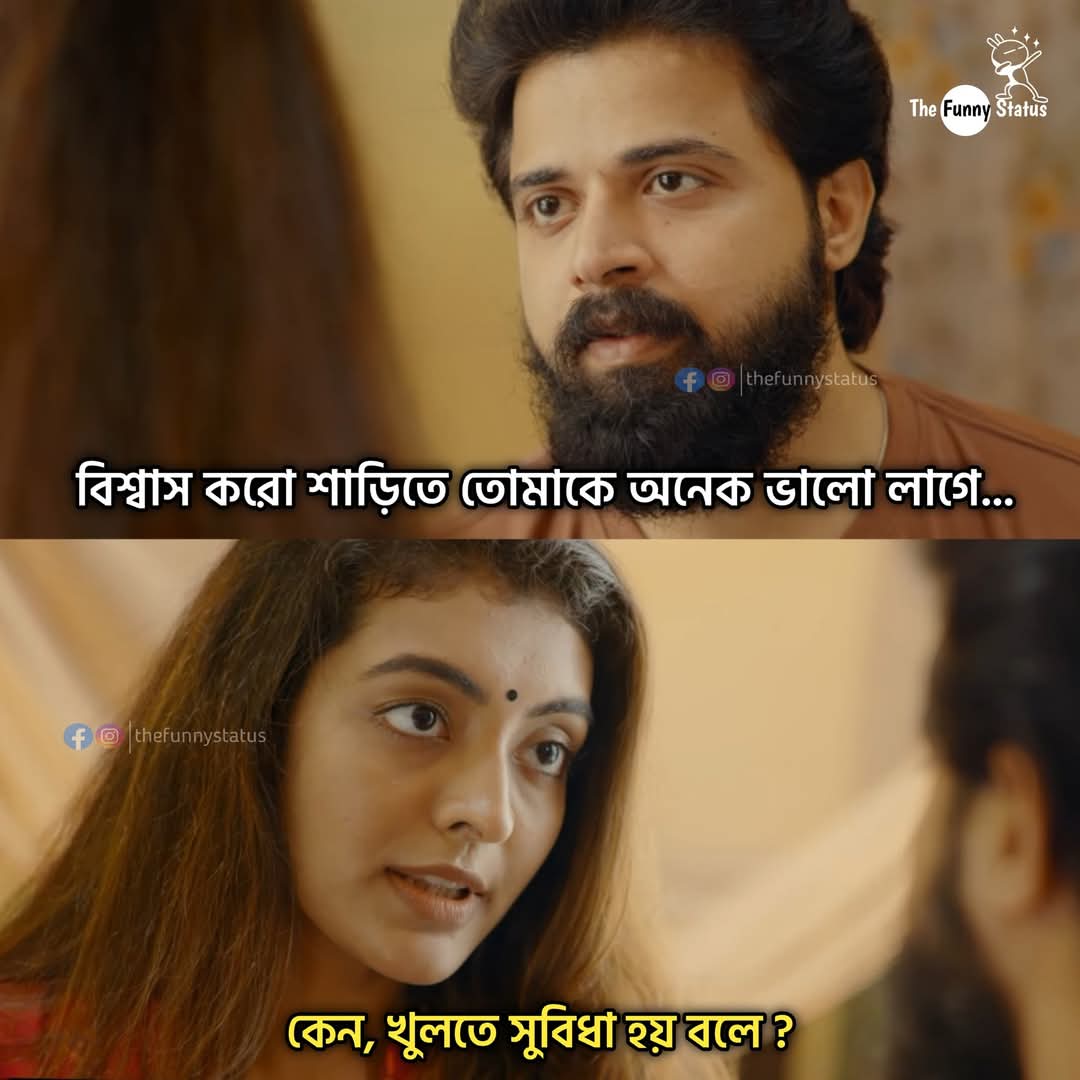
Text: বিশ্বাস করো শাড়িতে তোমাকে অনেক ভালো লাগে...
কেন, খুলতে সুবিধা হয় বলে?
Label: Non Hate